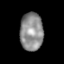
Tissue: lung
Cell type: Others
Senescence score: 0.2232
Nuclear area (px): 858
Mean DAPI intensity: 141.439